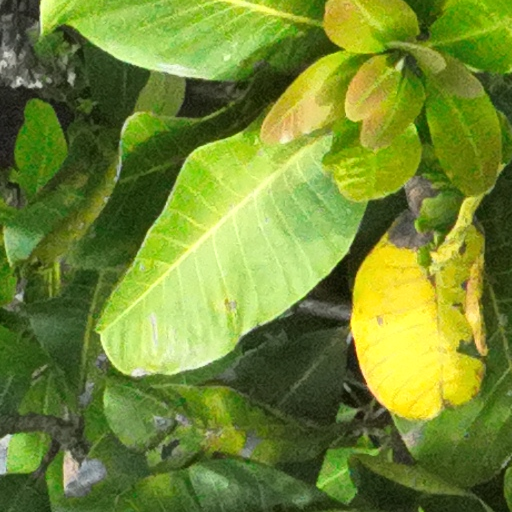
Species: Anacardium excelsum
GBIF accepted scientific name: Anacardium excelsum
Crown area (m\u00b2): 209.497